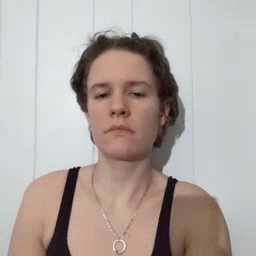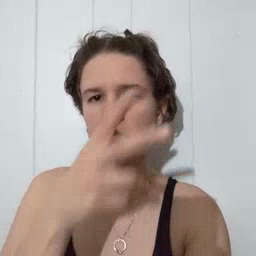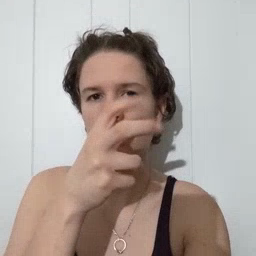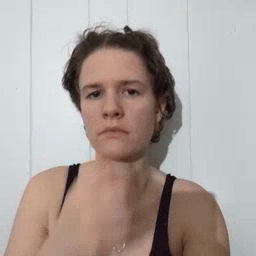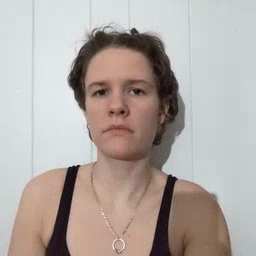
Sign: bug